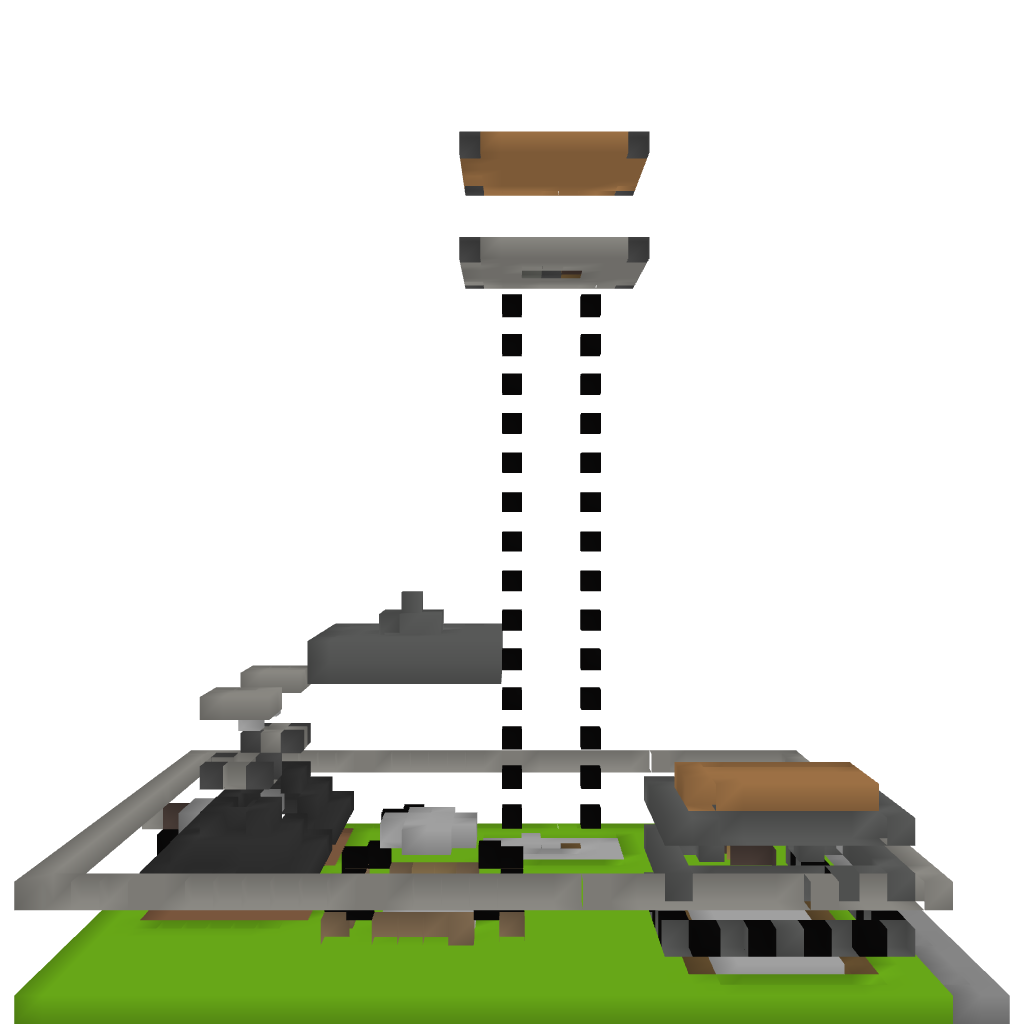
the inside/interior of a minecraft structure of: Dream's Garden